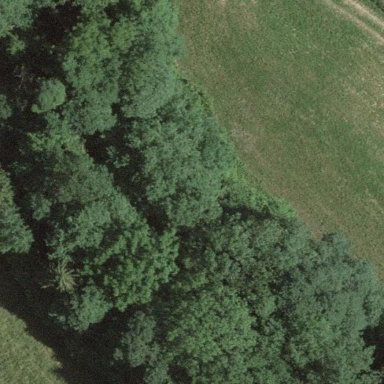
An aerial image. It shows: Forest area.